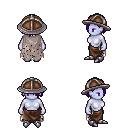
a pixel art fantasy rpg character, female body template, dark elf, purple skin, gray tattered cape, robe skirt, blue bangs hairstyle, chain helm, metal boots, four views (front, back, left, right), 2x2 character sprite sheet, small pixel art, hard edges, no anti-aliasing